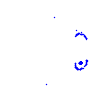
Particle: proton